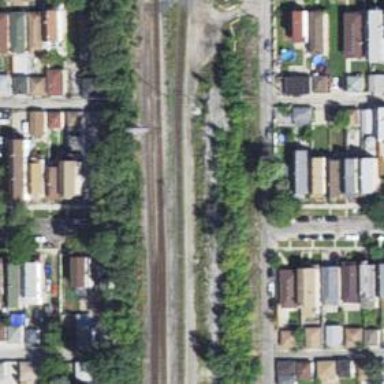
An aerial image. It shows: Railway siding with rails.